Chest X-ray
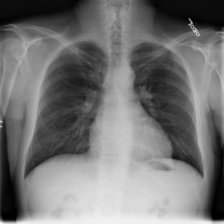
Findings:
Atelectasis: negative
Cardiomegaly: negative
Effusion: negative
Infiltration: positive
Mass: negative
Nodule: negative
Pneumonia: negative
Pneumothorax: negative
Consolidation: negative
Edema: negative
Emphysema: negative
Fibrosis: negative
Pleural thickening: negative
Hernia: negative